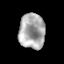
Tissue: prostate
Cell type: T cells
Senescence score: 0.3491
Nuclear area (px): 885
Mean DAPI intensity: 173.316